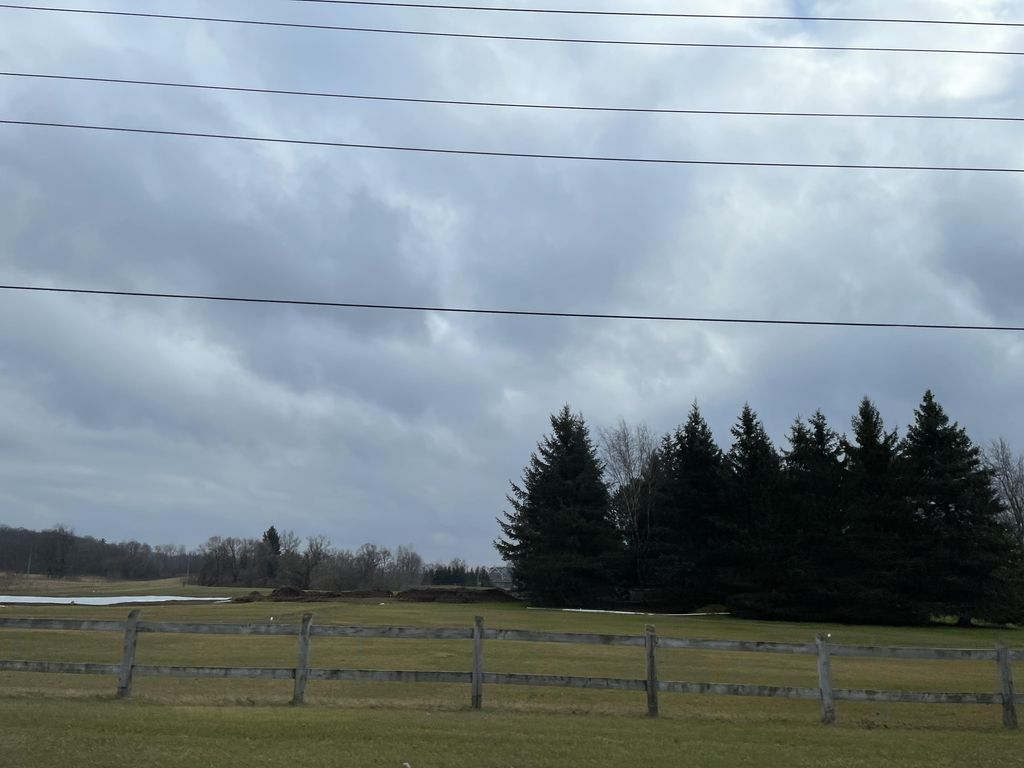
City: kitchener-waterloo